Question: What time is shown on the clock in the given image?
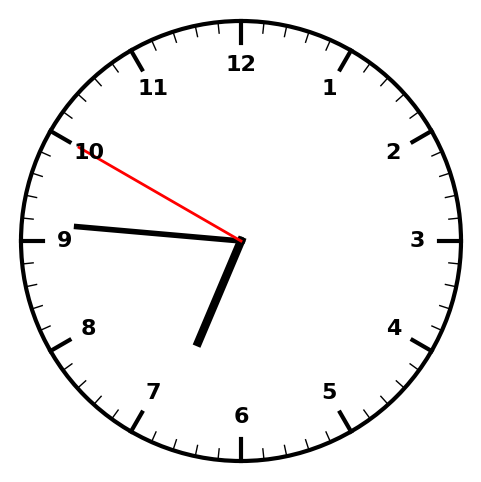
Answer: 06:45:50